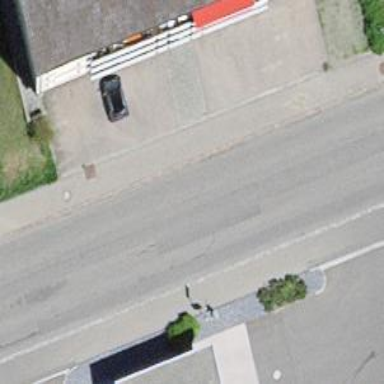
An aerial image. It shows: Public transport stop position.